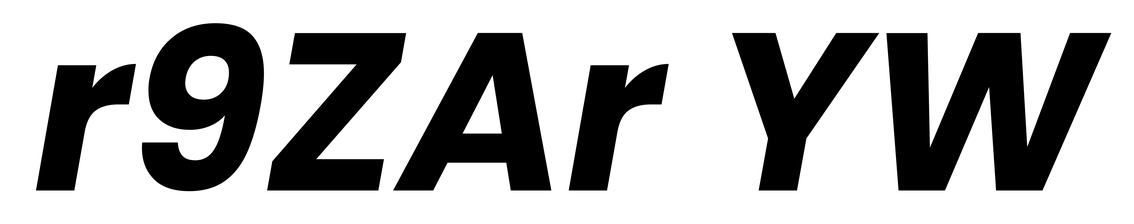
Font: Poppins-BoldItalic